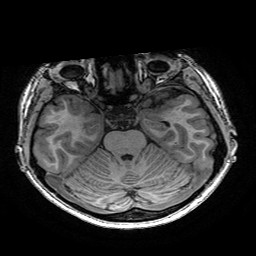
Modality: T1w
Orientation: coronal
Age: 26
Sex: female
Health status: healthy
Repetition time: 2.53 s
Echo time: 0.0034 s